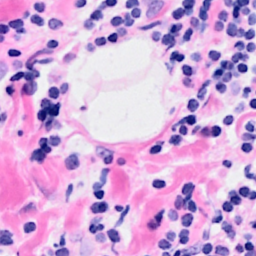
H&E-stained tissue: Breast